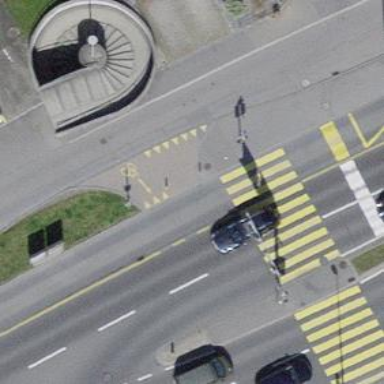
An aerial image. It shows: Kerb barrier.